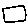
Label: square